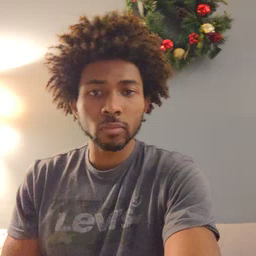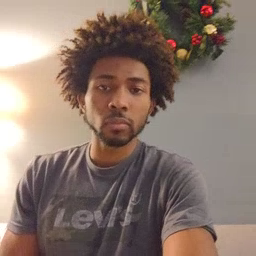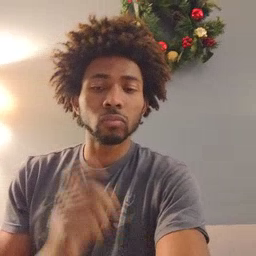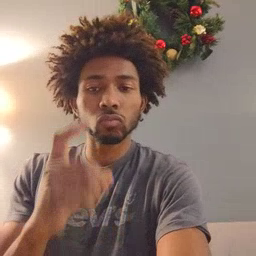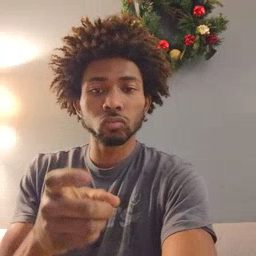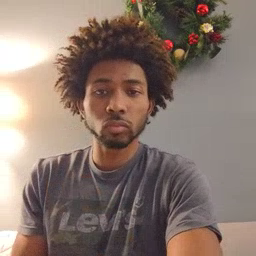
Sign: gift